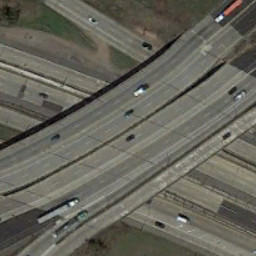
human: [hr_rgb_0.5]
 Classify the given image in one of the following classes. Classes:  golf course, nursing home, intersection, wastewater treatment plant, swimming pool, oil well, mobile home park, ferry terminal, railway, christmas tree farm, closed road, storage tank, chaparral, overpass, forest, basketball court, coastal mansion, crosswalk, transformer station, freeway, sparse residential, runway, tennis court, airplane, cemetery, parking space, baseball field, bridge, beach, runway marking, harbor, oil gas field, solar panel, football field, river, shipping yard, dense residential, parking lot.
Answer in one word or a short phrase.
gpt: overpass